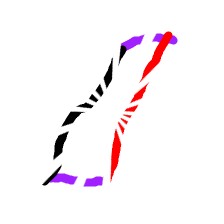
Shape: parallelogram